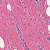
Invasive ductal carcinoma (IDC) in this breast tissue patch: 1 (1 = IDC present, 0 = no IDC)